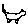
Label: cat